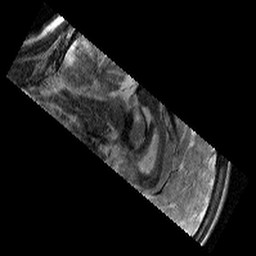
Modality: T2w
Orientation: sagittal
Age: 11
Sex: male
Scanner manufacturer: siemens
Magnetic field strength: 3 T
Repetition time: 8.46 s
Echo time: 0.067 s